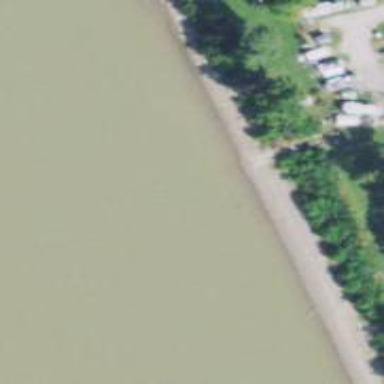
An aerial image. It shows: Dock by the waterway.